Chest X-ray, AP view. Patient: 51 years old, sex F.
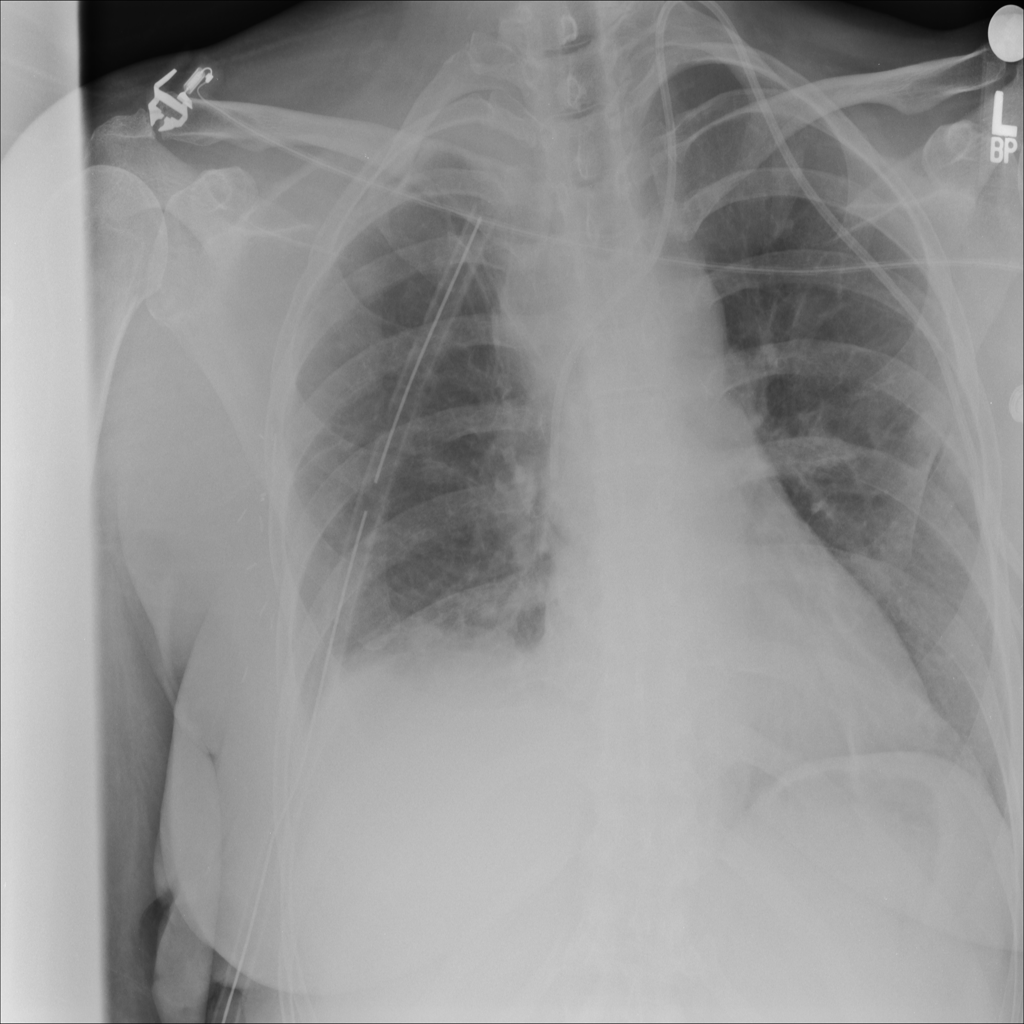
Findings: Atelectasis, Effusion, Infiltration